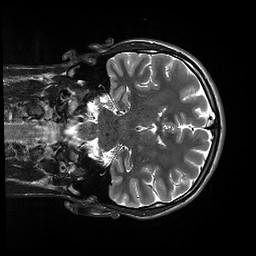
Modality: T2w
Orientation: coronal
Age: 19
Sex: male
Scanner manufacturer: siemens
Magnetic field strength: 3 T
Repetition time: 13.52 s
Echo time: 0.088 s